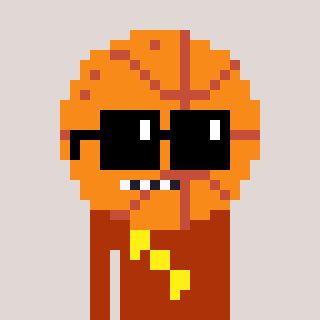
a pixel art character with square black sunglasses, a basketball-shaped head and a hotbrown-colored body on a warm background